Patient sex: F
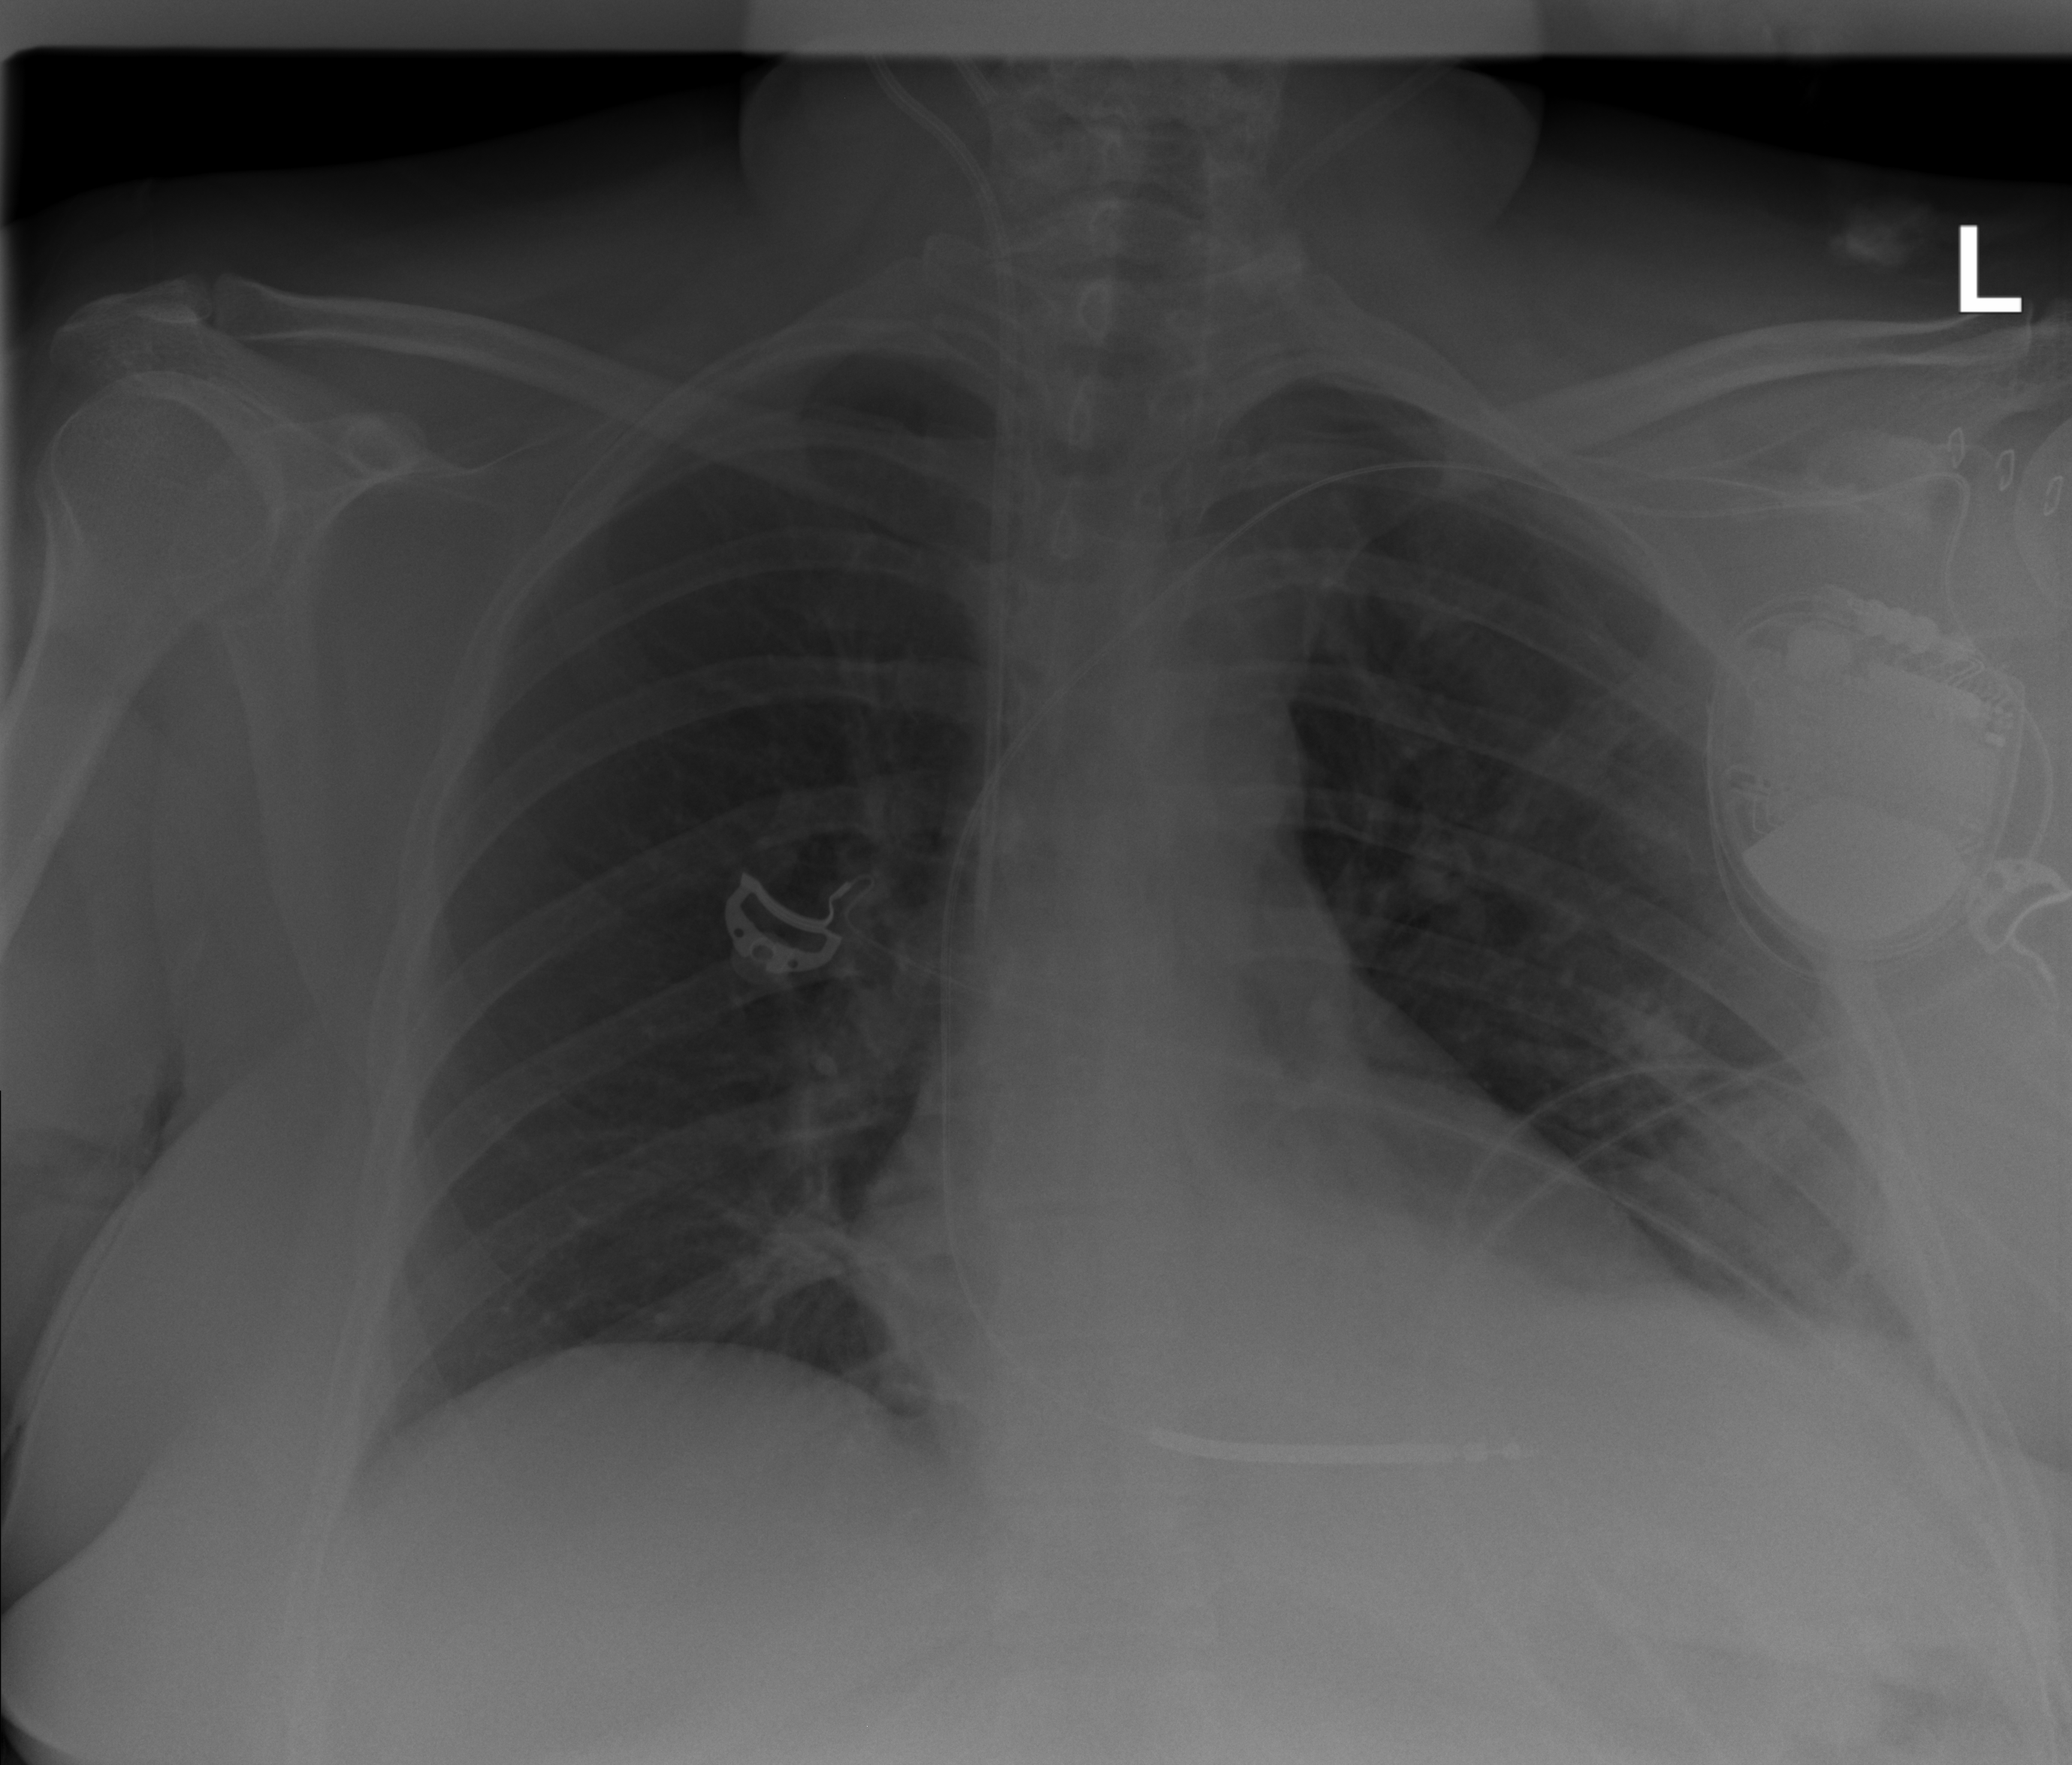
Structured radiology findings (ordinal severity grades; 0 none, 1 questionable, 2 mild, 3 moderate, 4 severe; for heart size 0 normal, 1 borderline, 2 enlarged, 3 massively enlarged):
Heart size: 0
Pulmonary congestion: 0
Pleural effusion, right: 0
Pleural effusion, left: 3
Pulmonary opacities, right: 0
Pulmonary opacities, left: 0
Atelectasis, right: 0
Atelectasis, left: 2